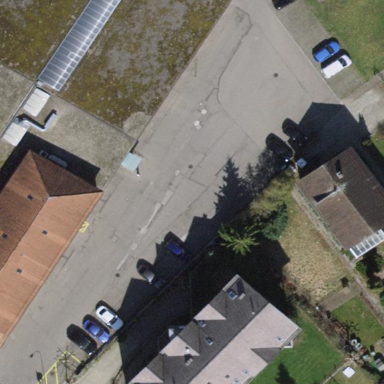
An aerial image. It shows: Parking area with asphalt surface.